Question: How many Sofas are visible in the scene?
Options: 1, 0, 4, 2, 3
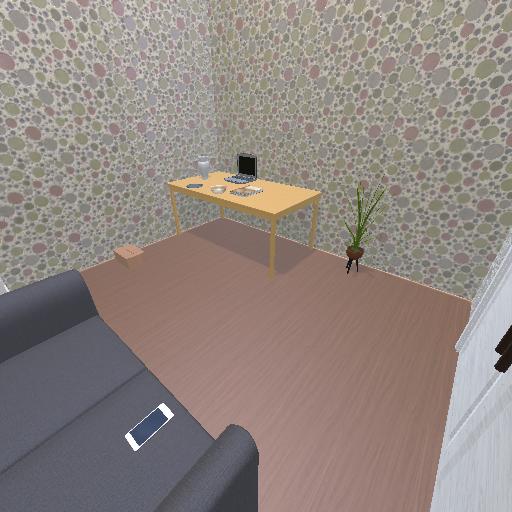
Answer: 1